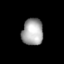
Tissue: skin
Cell type: Epithelial cells
Senescence score: 0.68
Nuclear area (px): 556
Mean DAPI intensity: 166.104